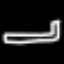
Label: bed